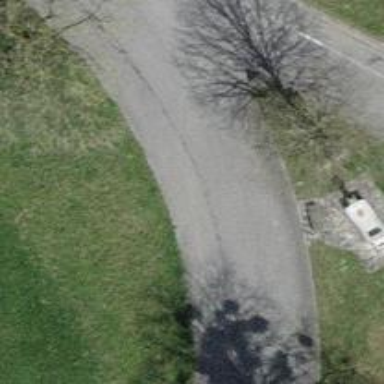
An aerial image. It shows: Unclassified road with paved surface.